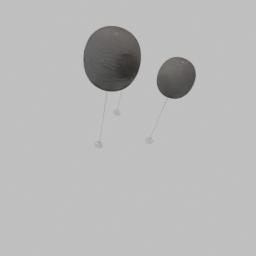
Label: lighting